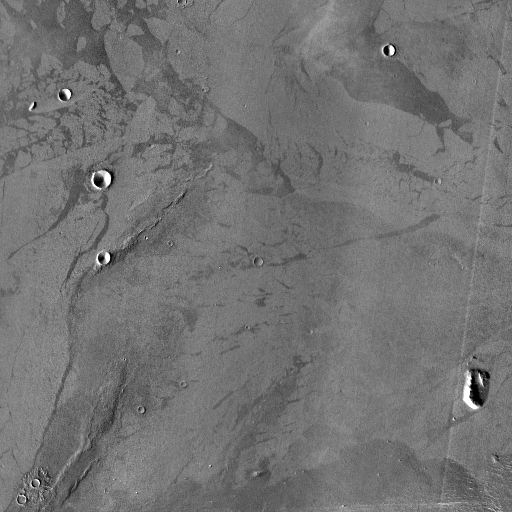
Crater classes present: Background, Other, Layered